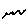
Label: zigzag